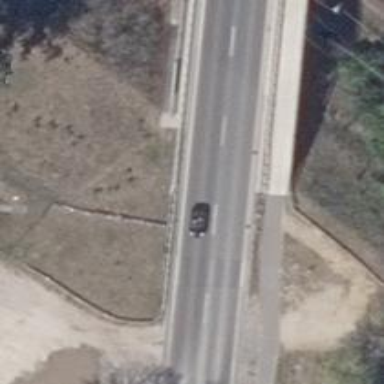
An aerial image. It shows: Primary highway bridge with asphalt surface.